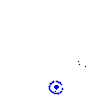
Particle: pion